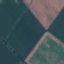
Land use / land cover: AnnualCrop